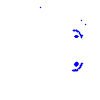
Particle: electron